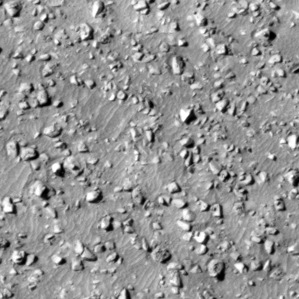
Label: non_frost